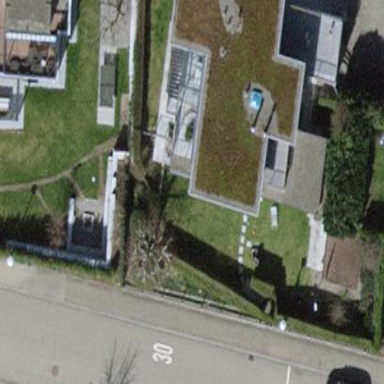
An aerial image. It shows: Detached building.